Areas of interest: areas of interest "Scenic Spot"
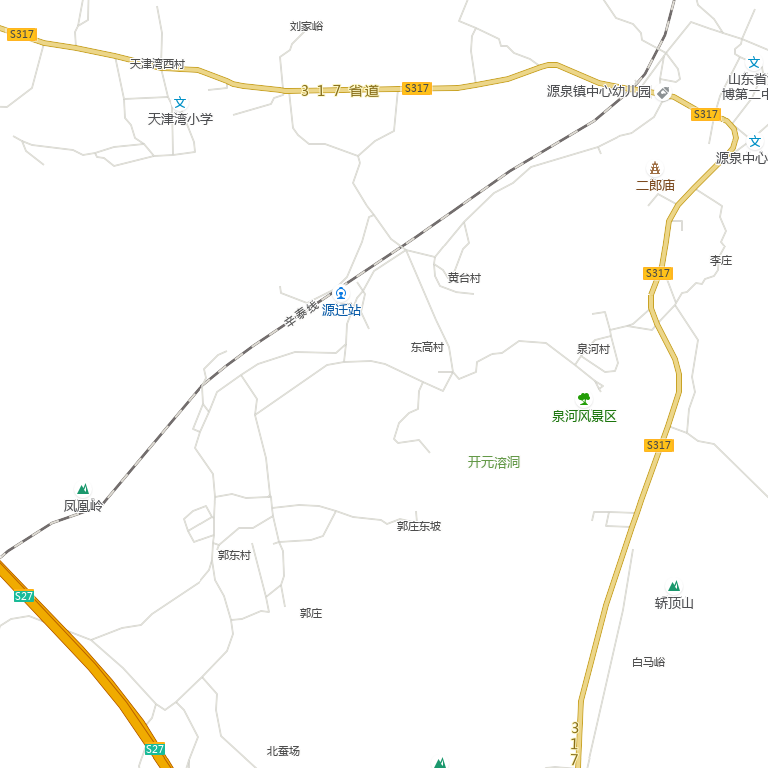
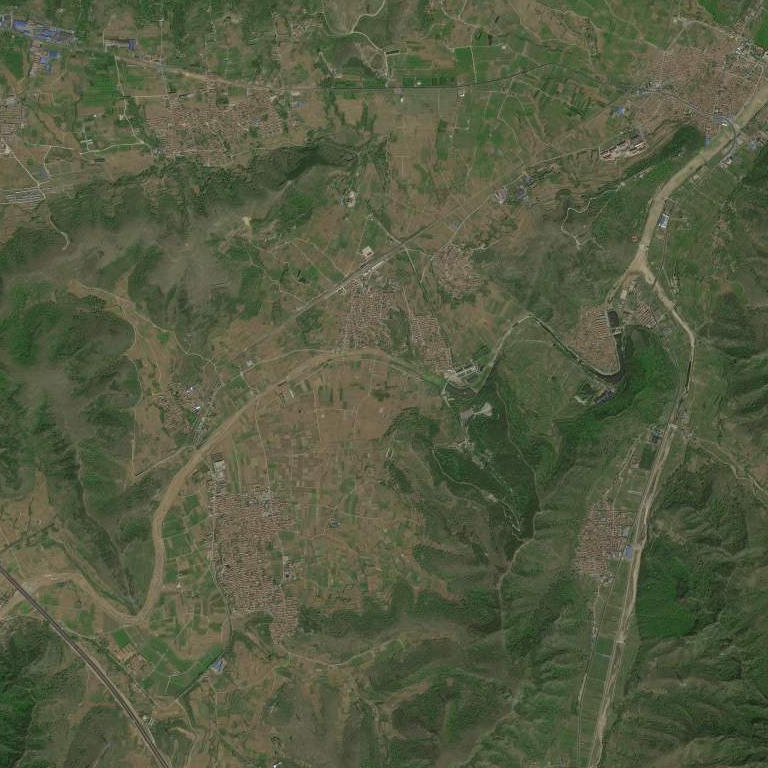